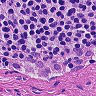
Metastatic tissue present: no